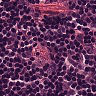
Metastatic tissue present: no